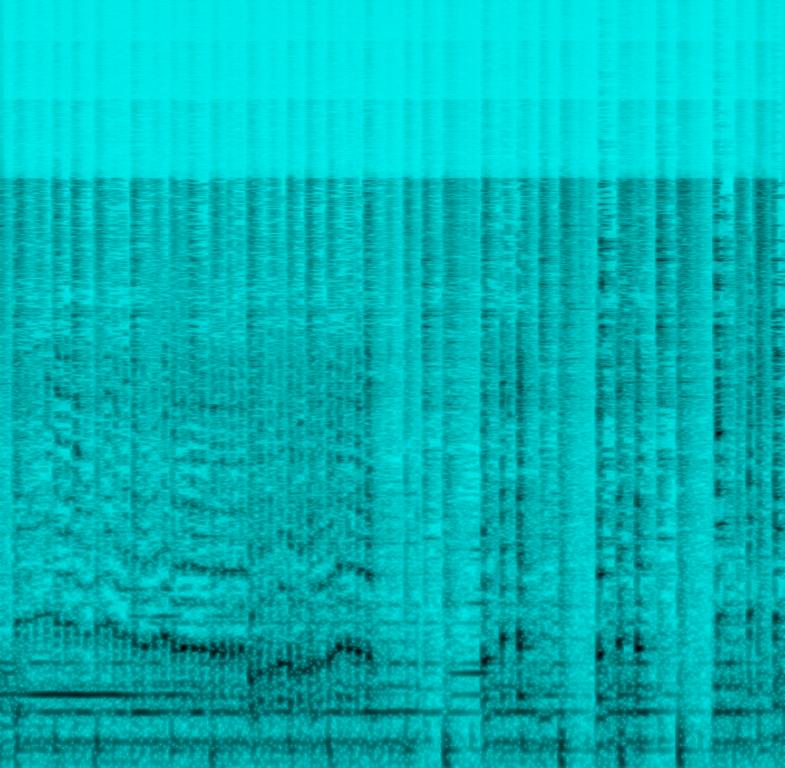
The song is instrumental. The song is medium tempo with traditional percussion instruments , bongos, piano accompaniment and groovy bass line. The song is improvisational and energetic. The song is jazz fusion and has poor audio quality.